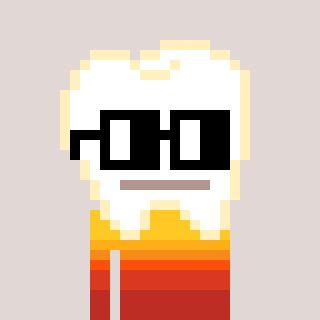
a pixel art character with square black glasses, a tooth-shaped head and a foggrey-colored body on a warm background